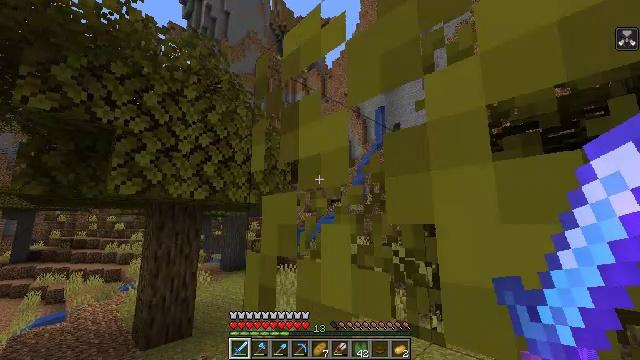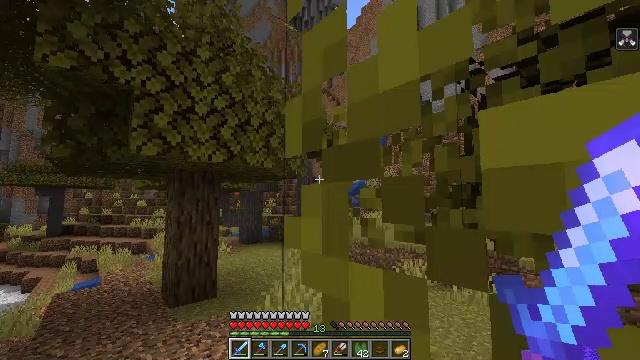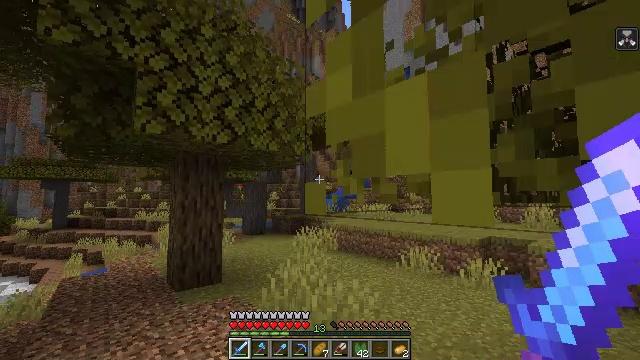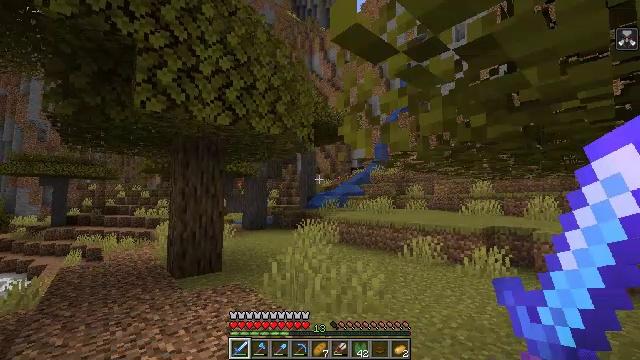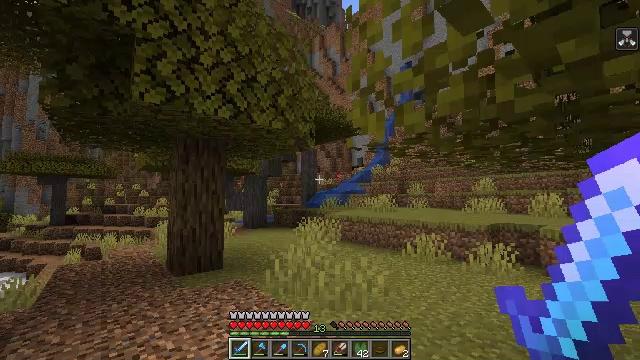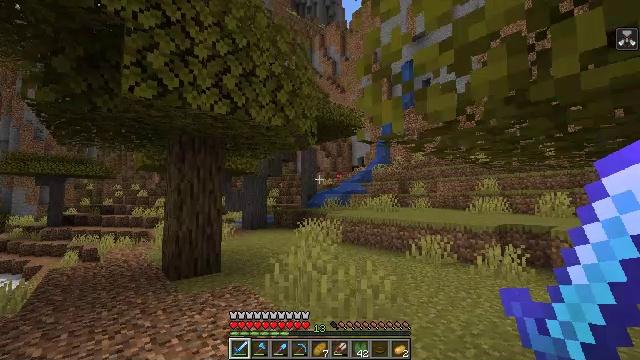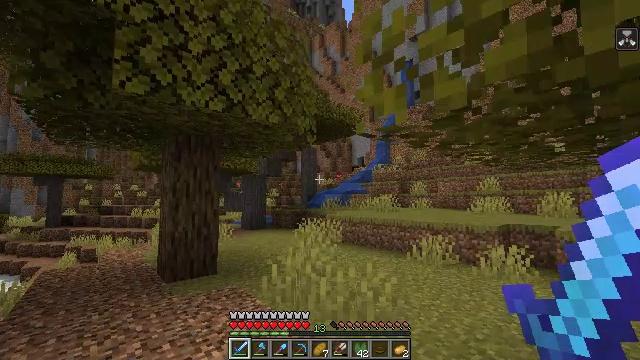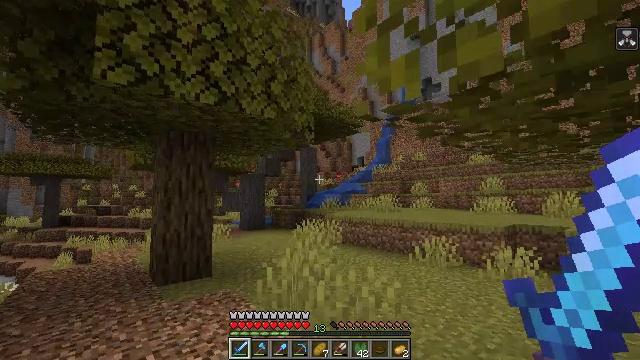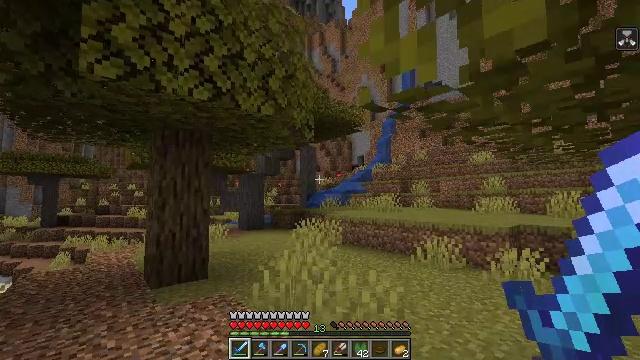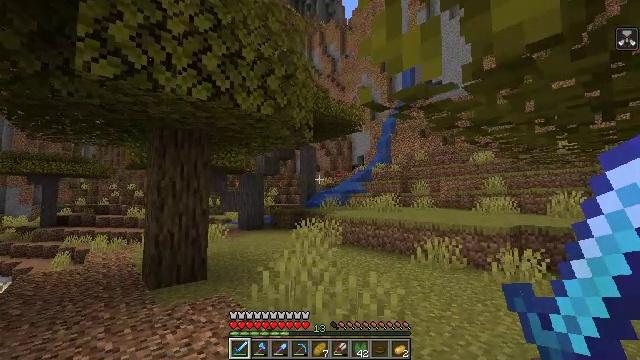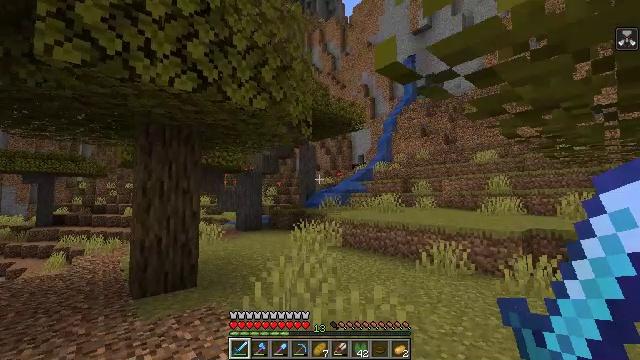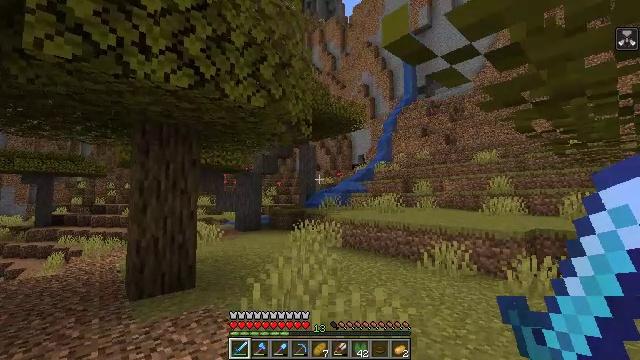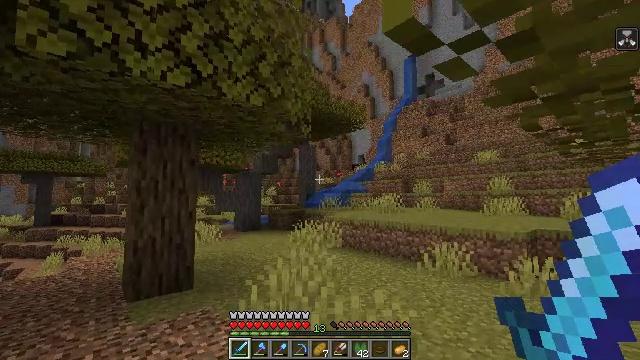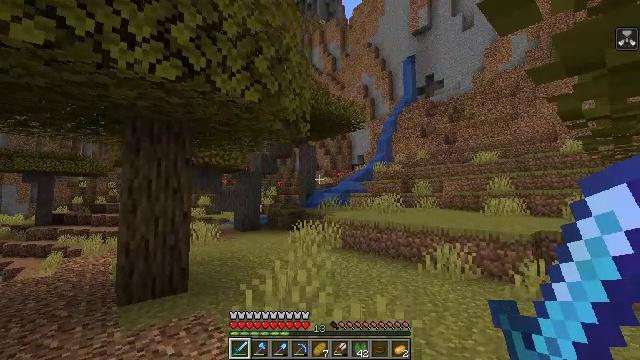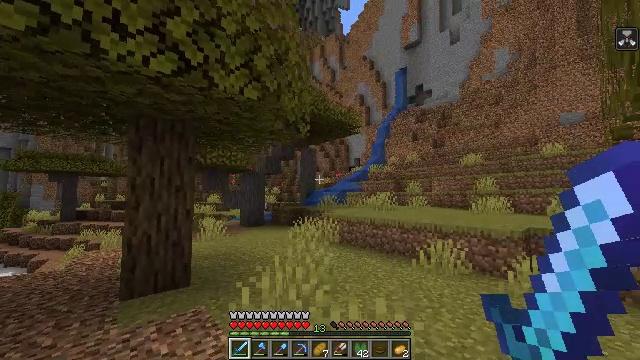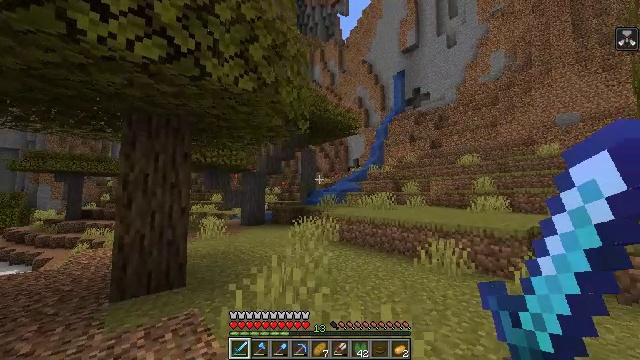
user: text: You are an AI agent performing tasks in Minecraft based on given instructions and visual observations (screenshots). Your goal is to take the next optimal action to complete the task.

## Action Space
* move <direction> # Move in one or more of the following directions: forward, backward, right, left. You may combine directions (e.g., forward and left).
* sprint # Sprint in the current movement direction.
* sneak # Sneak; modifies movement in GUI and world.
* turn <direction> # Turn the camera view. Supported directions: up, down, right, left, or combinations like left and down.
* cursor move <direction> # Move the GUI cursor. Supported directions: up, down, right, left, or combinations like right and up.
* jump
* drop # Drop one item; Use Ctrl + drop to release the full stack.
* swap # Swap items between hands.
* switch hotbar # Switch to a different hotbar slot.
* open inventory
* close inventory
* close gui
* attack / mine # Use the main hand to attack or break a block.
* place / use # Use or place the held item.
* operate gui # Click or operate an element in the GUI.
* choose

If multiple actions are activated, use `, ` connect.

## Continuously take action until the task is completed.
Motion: motion action
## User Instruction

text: Remove a bowl from the inventory.
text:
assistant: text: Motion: move forward and move right, turn left and down
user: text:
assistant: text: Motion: move forward and move right, turn down
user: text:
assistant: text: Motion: move forward and move right
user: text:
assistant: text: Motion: move forward and move right
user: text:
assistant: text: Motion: move forward and move right
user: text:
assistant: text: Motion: move forward
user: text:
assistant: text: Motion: no_op
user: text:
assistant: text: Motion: move forward
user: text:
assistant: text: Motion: move forward
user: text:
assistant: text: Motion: move forward
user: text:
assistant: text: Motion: no_op
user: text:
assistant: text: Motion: move forward
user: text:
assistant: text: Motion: move forward
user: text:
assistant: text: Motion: move forward
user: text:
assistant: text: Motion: move forward
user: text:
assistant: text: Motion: move forward
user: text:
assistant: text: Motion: move forward
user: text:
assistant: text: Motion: move forward and move left, turn right and down
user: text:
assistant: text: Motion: move forward and move left, turn right
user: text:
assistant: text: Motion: move forward and move left, turn right
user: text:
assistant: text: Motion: move forward and move left
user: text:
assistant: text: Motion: move forward and move left
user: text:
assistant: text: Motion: move forward and move left
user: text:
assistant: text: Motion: move forward and move left
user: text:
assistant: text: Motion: move forward and move left
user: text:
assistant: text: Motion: move forward and move left
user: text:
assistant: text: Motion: move forward and move left, turn left
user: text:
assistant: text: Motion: move forward and move left, turn left
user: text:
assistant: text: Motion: move forward and move left, turn left
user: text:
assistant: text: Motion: move forward and move left, turn left